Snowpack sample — Loveland Pass, Silver Plume, Colorado, USA (1/12/25, 11:40 AM MST)
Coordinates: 39.66, -105.88
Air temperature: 7 °F
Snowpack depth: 140 cm
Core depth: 10 cm
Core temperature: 41 °F
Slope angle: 11°, slope face: 30°
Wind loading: high
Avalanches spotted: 2
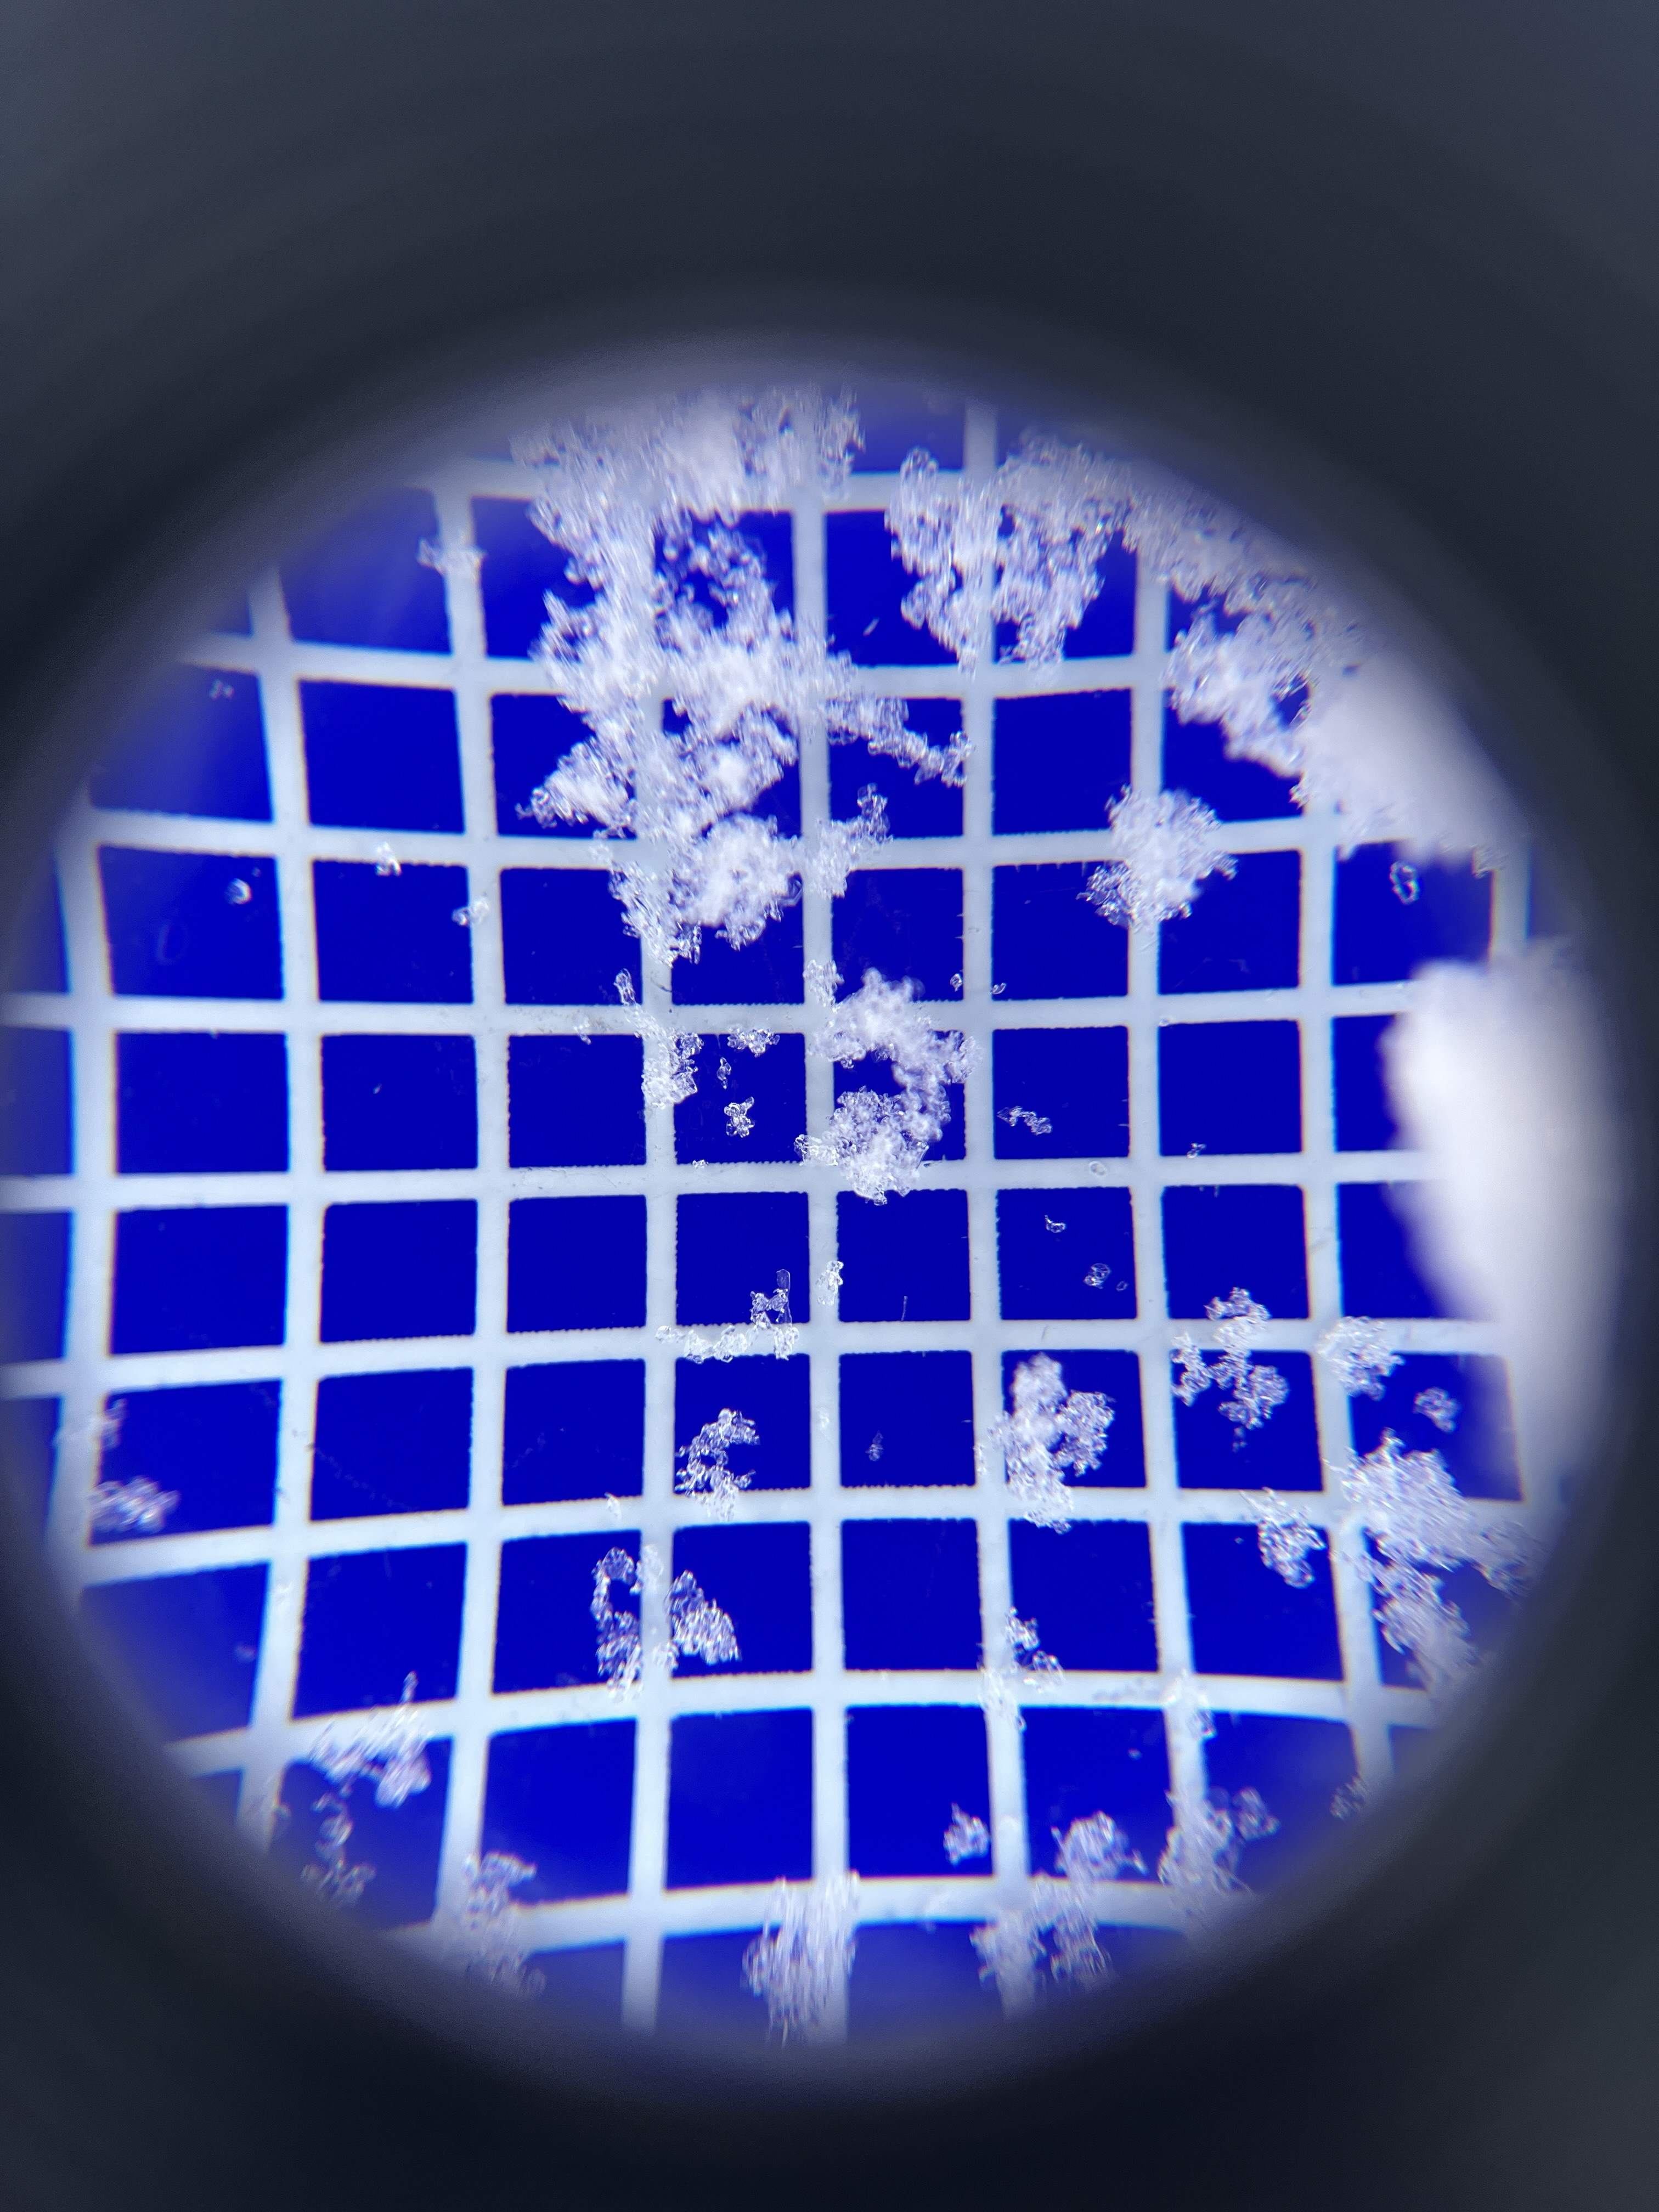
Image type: magnified_profile
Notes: Pilot using slightly modified coring method that took too large segment for snow profile picturing, advised not to use in higher level models. Two avalanche on south face nearby, partially cloudy with light snow in the last 24 hours. Lots of wind loading on eastern features.